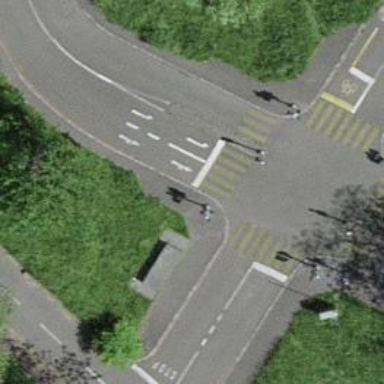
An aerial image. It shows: Uncontrolled zebra crossing on the road.